Question: I am consolidating incorrect entries in a table. Specifically for this online shop there are manufacturers and their article numbers. Sometimes manufacturers have been created twice with two different names, such as "VHY" and "Vishay" which should be the same. So I want to consolidate this into one correct manufacturer.
I have the following SQL statement:
'''
/** Old Manufacturer Name **/
DECLARE @old varchar(100) = 'VHY';
/** New Manufacturer Name **/
DECLARE @new varchar(100) = 'VISHAY';
/** Updating the table **/
UPDATE [ESO65].[dbo].[ESO$Manufacturer Item]
SET [Manufacturer Code] = @new
WHERE [Manufacturer Code] = @old
'''
Unfortunately I get the error message:
> Violation of PRIMARY KEY constraint 'ESO$Manufacturer Item$0'. Cannot insert duplicate key in object 'dbo.ESO$Manufacturer Item'.
This is because there are duplicate entries where 'Manufacturer Code = VHY, Manufacturers Item No_= TEST' and 'Manufacturer Code = Vishay, Manufacturers Item No_= TEST'. So this is the duplicate object violation.
How do I delete all entries for old where there is double entries and then rename the old to new?

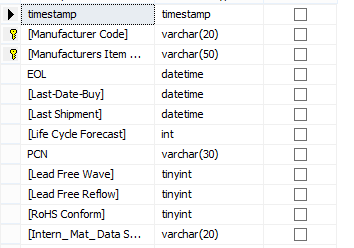
Answer: This script will only delete the existing entries. To make room for the UPDATE
'''
/** Old Manufacturer Name **/
DECLARE @old varchar(100) = 'VHY';
/** New Manufacturer Name **/
DECLARE @new varchar(100) = 'VISHAY';
BEGIN TRANSACTION t
DELETE t1
FROM [ESO$Manufacturer Item] t1
JOIN [ESO$Manufacturer Item] t2
on t1.[Manufacturer Code] = @old and
t2.[Manufacturer Code] = @new
and t1.[Manufacturers Item No_] = t2.[Manufacturers Item No_]
UPDATE [ESO$Manufacturer Item]
SET [Manufacturer Code] = @new
WHERE [Manufacturer Code] = @old
COMMIT TRAN T;
'''